Field crop: maize
Growth stage: 1
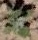
Species: chenopodium